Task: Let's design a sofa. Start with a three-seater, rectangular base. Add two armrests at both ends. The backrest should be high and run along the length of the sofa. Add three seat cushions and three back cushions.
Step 511:
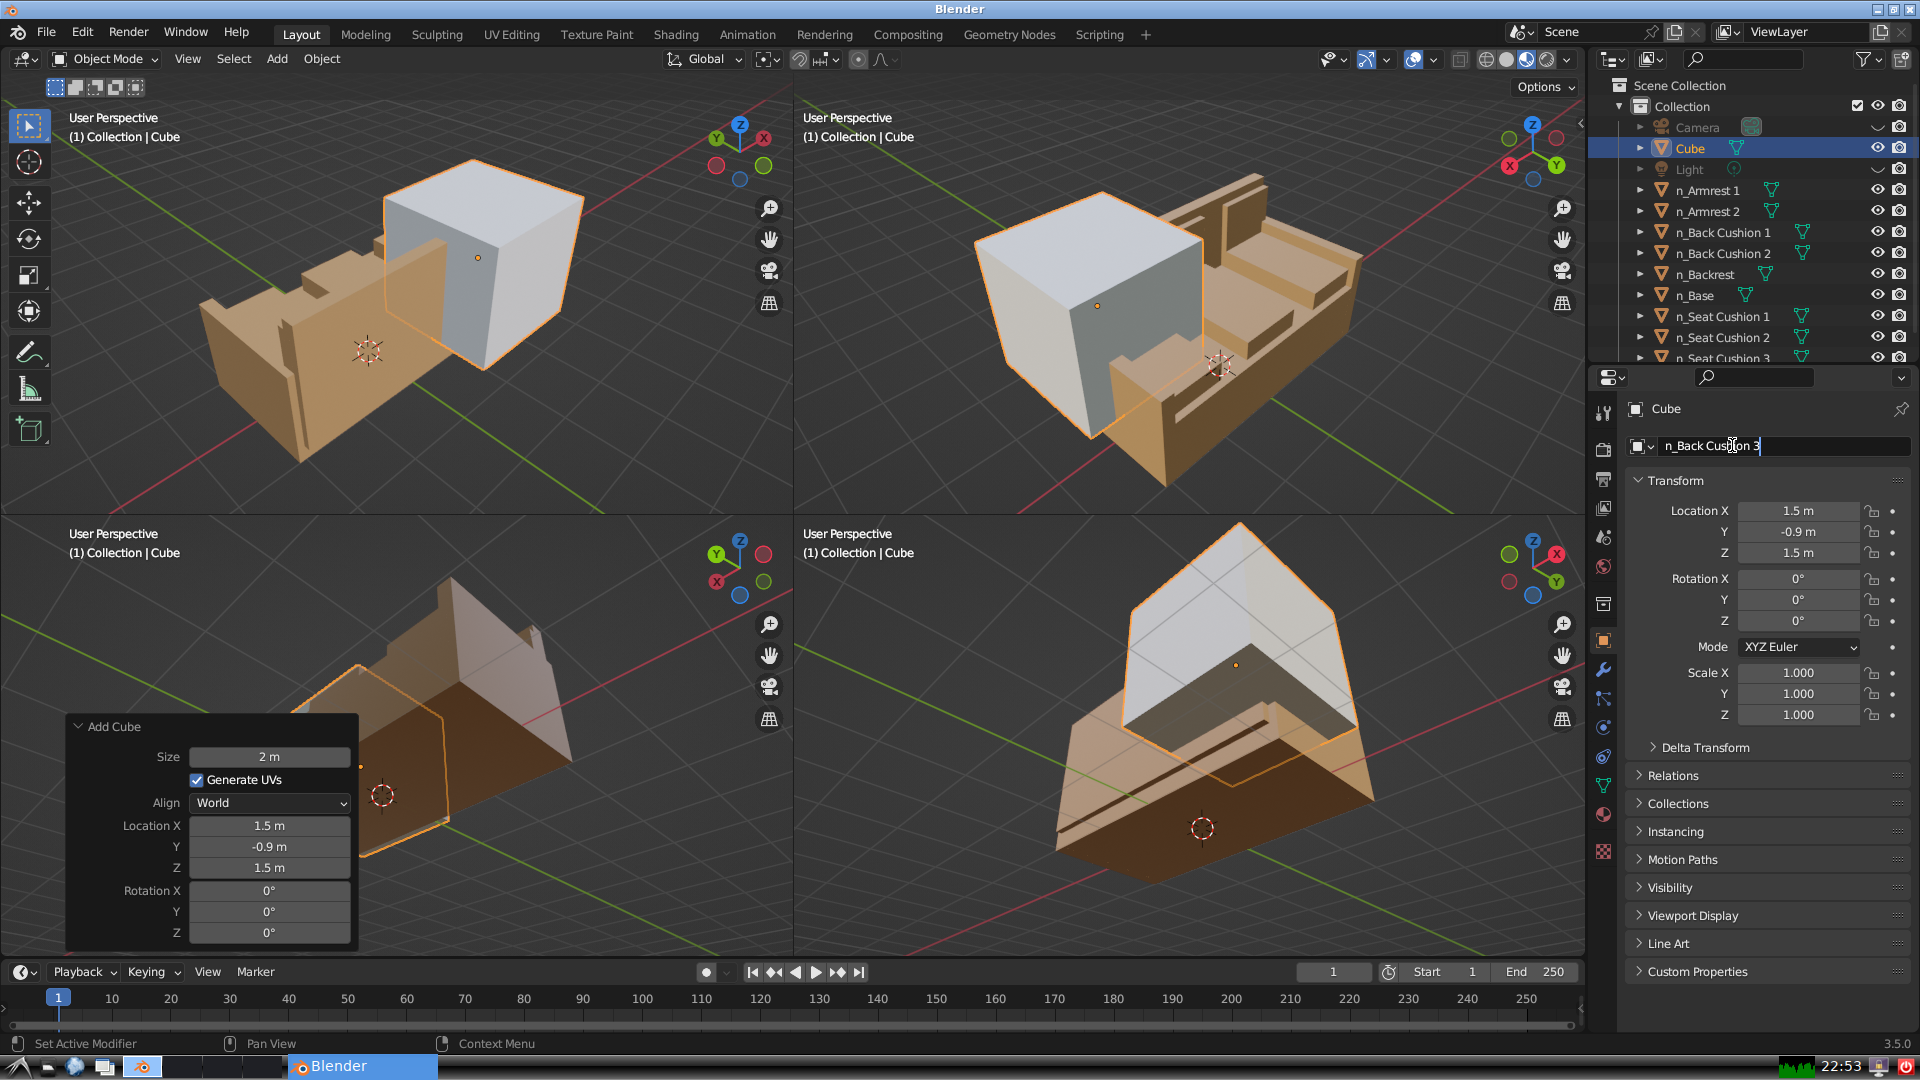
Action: {"key_press": ['Return']}